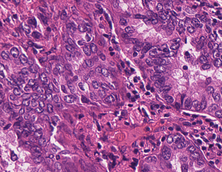
Tumor epithelial tissue: yes
Tumor-associated stroma tissue: yes
Normal tissue: no